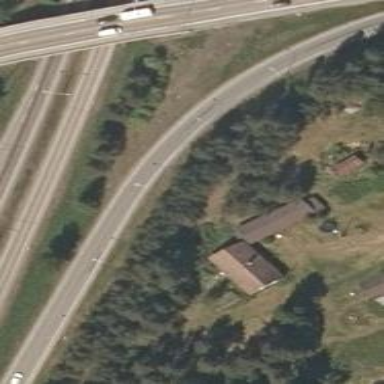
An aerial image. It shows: Asphalt surface on bridge.